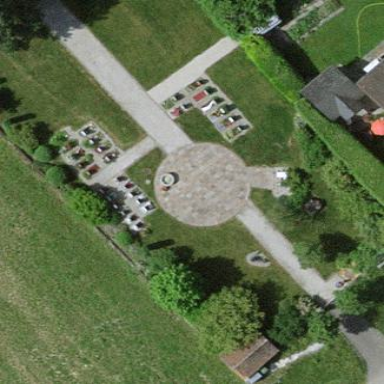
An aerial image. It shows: Cemetery.